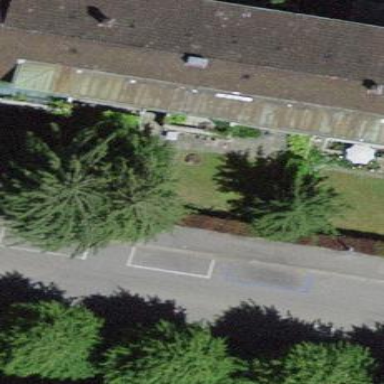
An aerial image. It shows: Apartment building with gabled roof made of roof tiles.